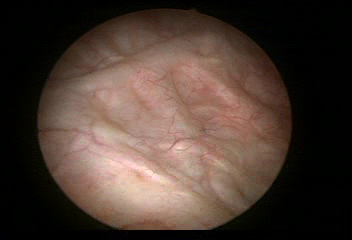
Modality: WLC
Class: Anatomical landmarks
Subclass: UreteralOrifice
Bladder cancer association: No
Annotated structures: Right ureteral orifice